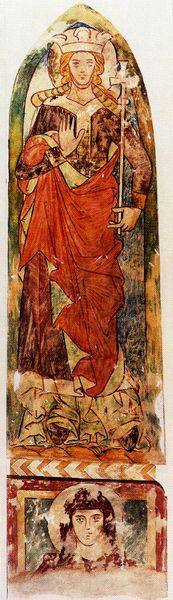
Titel: Die Taufkapelle von St. Gereon in Köln
Standort: Köln, St. Gereon (EU - D - NRW)
Schlagwörter: gemälde, hand, kopf, mann, umhang, braun, frau, kleid, rot, malerei, muster, blond, falten, gesicht, sockel, gewand, haare, mantel, krone, farbig, bogen, stab, zöpfe, könig, zopf, wandgemälde, wandmalerei, umriss, foto, kreuz, gestus, heiligenschein, spitzbogen, mittelalter, segen, segnen, segnung, königin, heilige, fresko, maria, zepter, zepte, #zepter